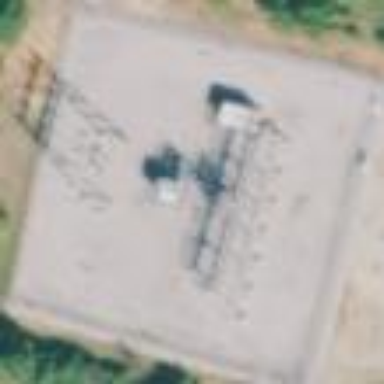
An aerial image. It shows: Distribution substation surrounded by fence.